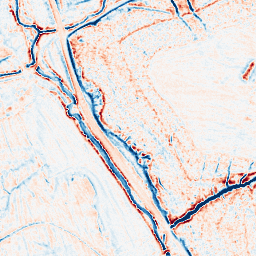
Category: edge_preserving
Decomposition family: anisotropic_diffusion
Decomposition parameters: iterations: 20
kappa: 100
gamma: 0.1
Upsampling method: cubic_mitchell
Upsampling parameters: scale: 4
Upsampling scale: 4